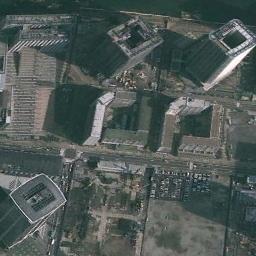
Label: commercial_area